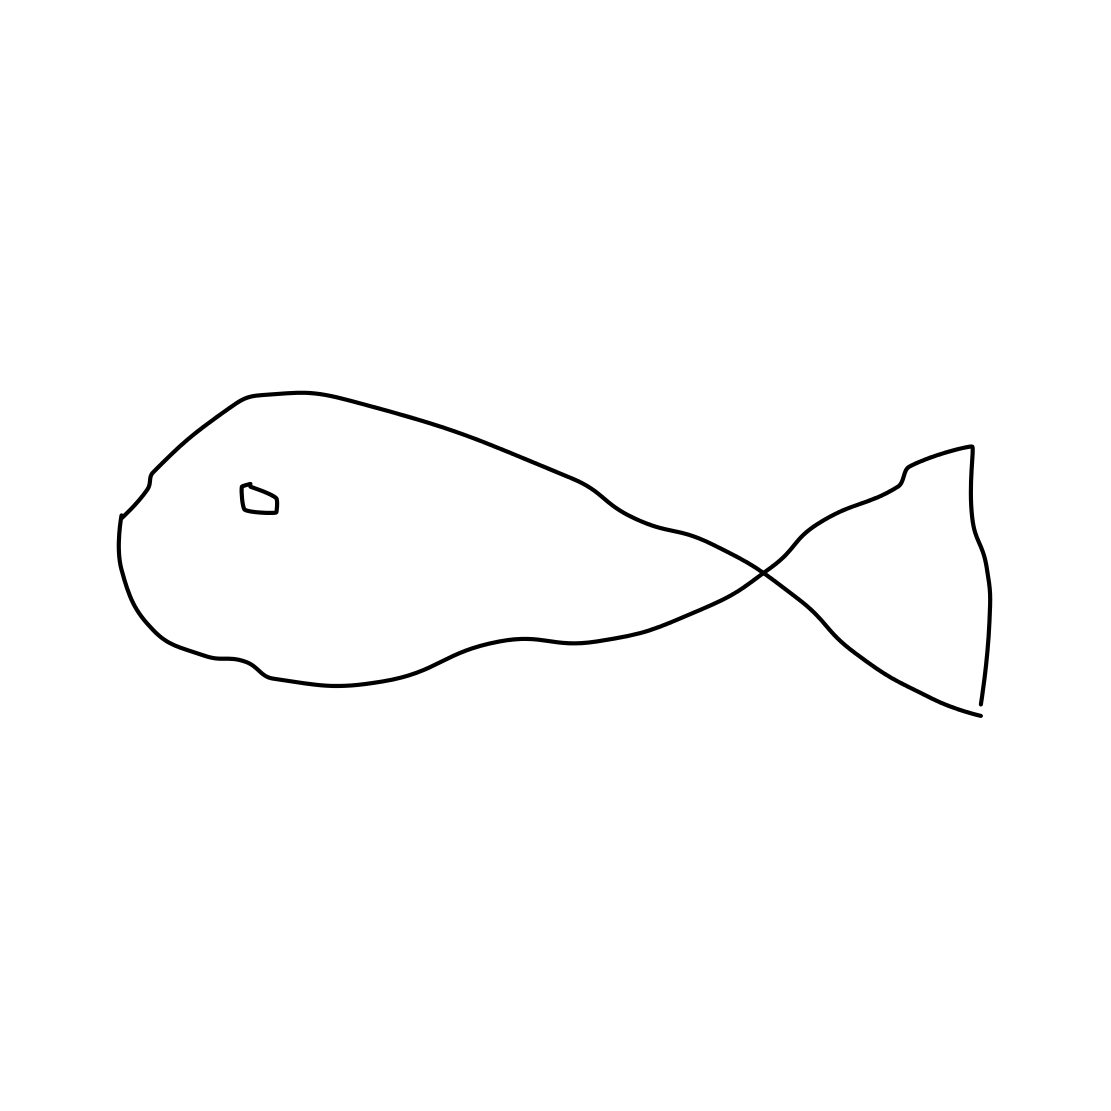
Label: fish